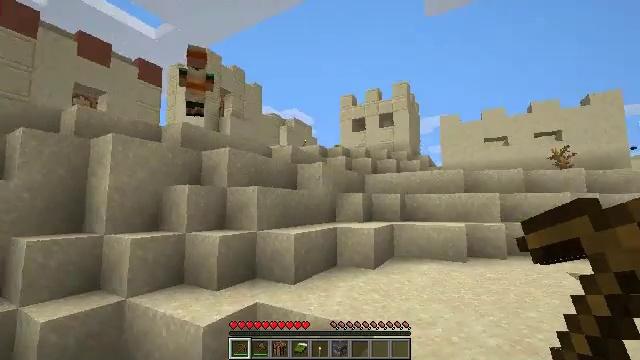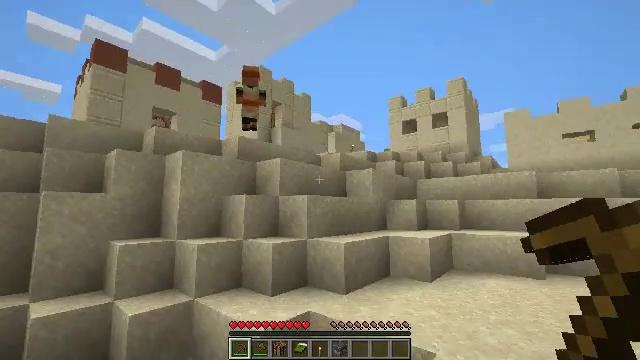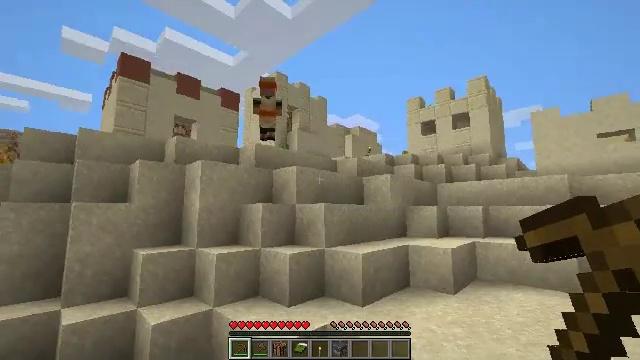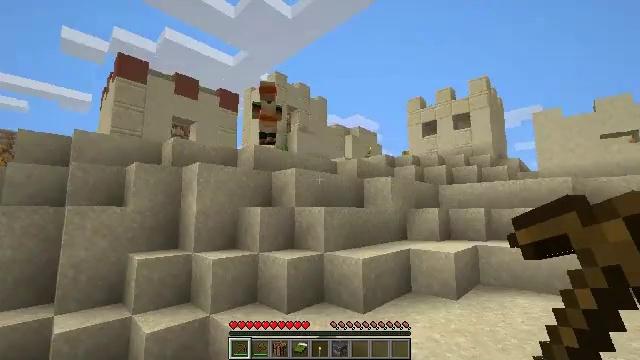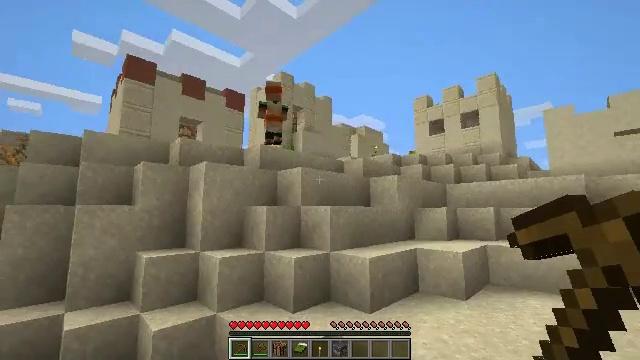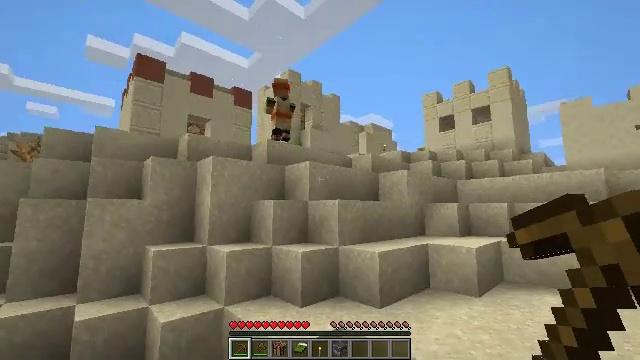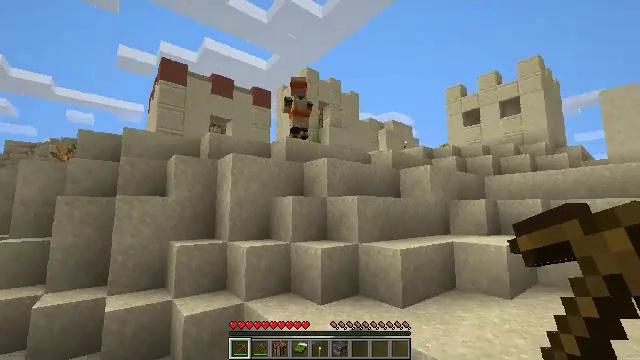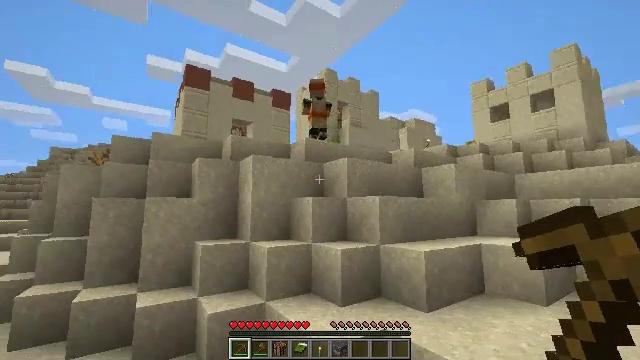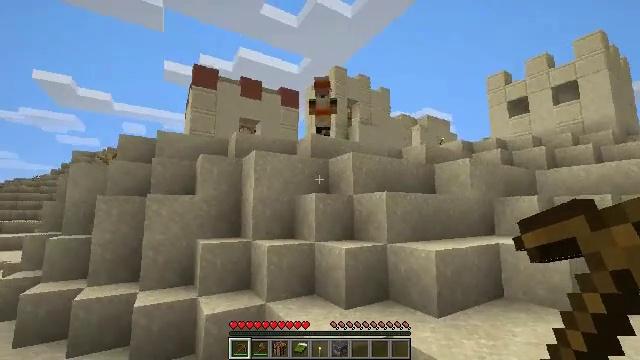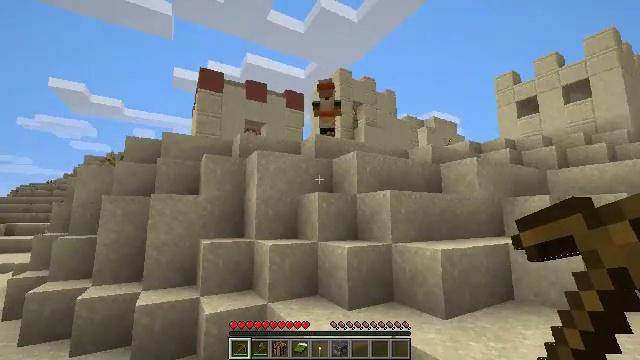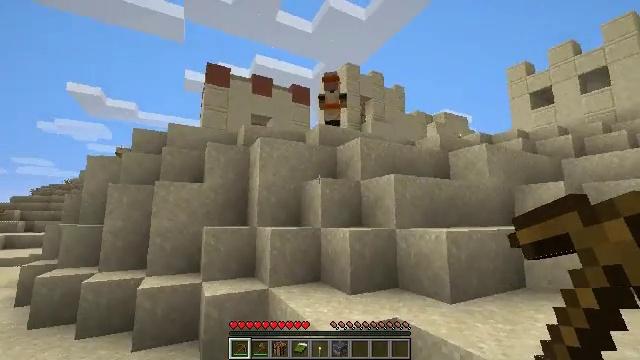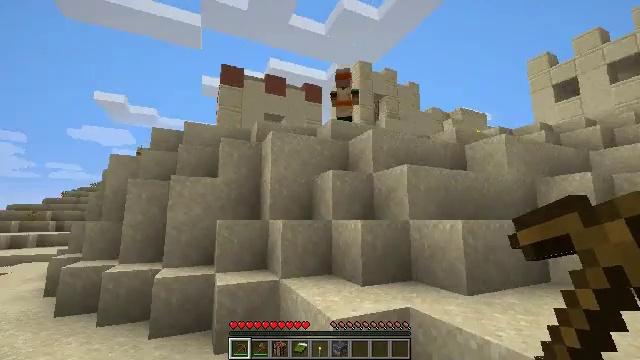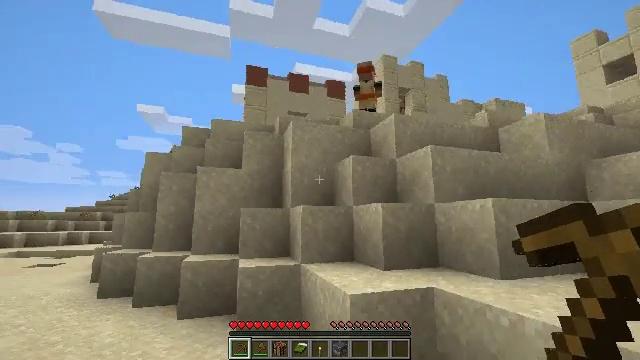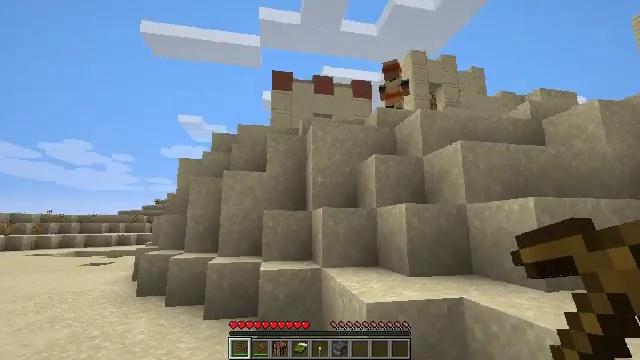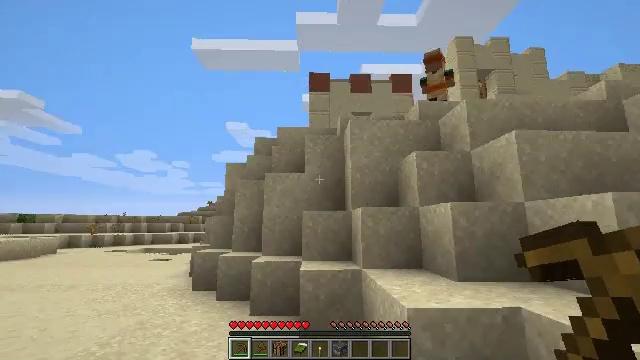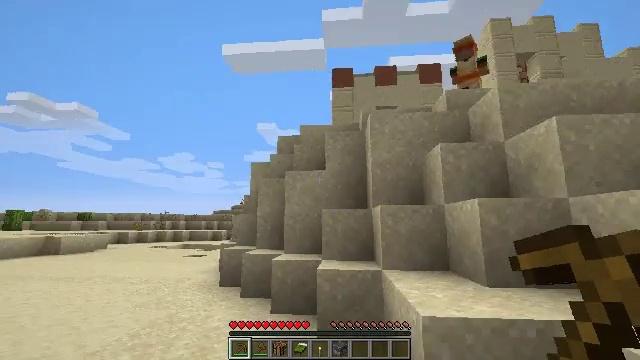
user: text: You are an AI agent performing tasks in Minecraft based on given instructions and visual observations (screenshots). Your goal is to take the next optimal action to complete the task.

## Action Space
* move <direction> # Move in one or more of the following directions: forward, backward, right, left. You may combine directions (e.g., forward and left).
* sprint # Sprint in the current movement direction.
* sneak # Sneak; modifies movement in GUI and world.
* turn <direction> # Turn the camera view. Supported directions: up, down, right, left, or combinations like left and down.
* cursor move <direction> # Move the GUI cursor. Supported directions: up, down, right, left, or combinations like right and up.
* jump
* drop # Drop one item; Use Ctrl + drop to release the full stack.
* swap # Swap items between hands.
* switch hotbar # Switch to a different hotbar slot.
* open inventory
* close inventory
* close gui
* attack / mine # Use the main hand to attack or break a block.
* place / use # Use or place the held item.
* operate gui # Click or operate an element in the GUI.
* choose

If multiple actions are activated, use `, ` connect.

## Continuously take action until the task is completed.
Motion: motion action
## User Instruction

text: Reclaim the chest into your inventory.
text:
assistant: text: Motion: move forward, turn left and up, jump
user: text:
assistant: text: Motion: move forward, turn left, jump
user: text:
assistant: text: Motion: move forward
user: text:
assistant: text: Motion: move forward, turn left
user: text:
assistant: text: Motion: move forward, turn left
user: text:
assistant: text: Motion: move forward and move right, turn left
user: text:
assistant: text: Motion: move forward and move right, turn left
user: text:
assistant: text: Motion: move forward and move right, turn left
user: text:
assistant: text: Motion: move forward and move right, turn left
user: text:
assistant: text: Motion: move forward and move right, turn left
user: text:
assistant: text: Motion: move forward and move right, turn left
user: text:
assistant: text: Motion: move forward and move right, turn left
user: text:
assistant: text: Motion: move forward and move right, turn left
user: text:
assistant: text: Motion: move forward and move right, turn left
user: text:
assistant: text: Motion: move forward and move right, turn left
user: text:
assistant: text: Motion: move forward and move right, turn left and down
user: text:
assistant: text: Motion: move forward, turn left
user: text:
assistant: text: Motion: move forward, turn left
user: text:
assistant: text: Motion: move forward and move right
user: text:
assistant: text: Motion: move forward and move right
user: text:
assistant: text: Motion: move forward and move right
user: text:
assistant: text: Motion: move forward and move right, jump
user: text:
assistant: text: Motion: move forward and move right, jump
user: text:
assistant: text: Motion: move forward and move right, jump
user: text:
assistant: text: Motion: move forward and move right, turn right, jump
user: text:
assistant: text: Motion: move forward and move right, turn right, jump
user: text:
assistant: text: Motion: move forward and move right, turn right, jump
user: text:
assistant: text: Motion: move forward and move right
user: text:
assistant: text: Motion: move forward and move right
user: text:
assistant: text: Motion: move forward and move right